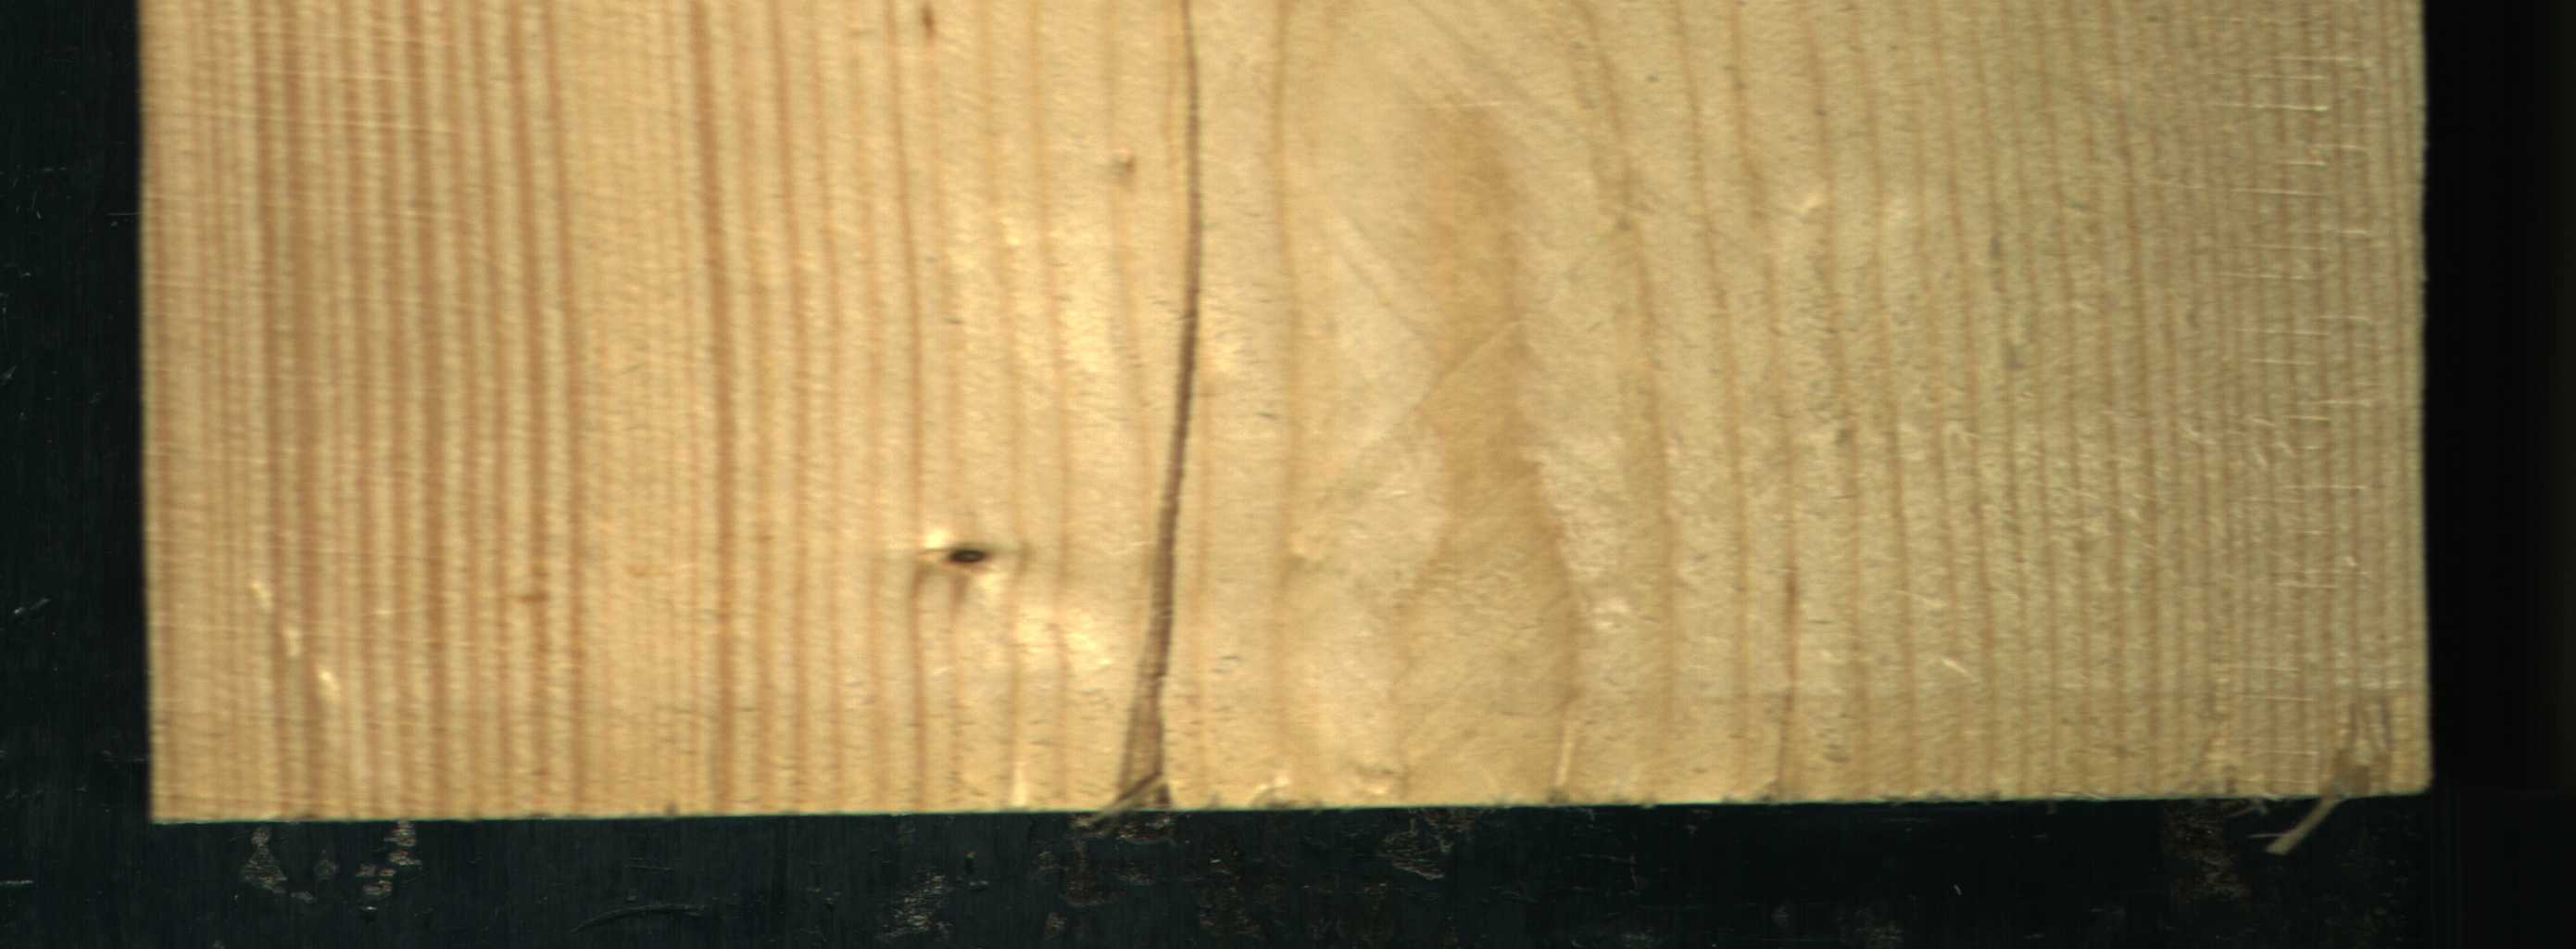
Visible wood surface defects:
resin
Dead_Knot